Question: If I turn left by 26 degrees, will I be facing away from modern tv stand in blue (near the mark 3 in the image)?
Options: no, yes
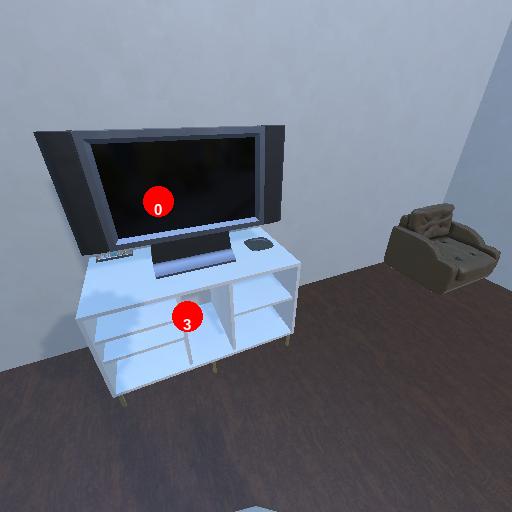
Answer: no